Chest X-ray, PA view. Patient: 45 years old, sex M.
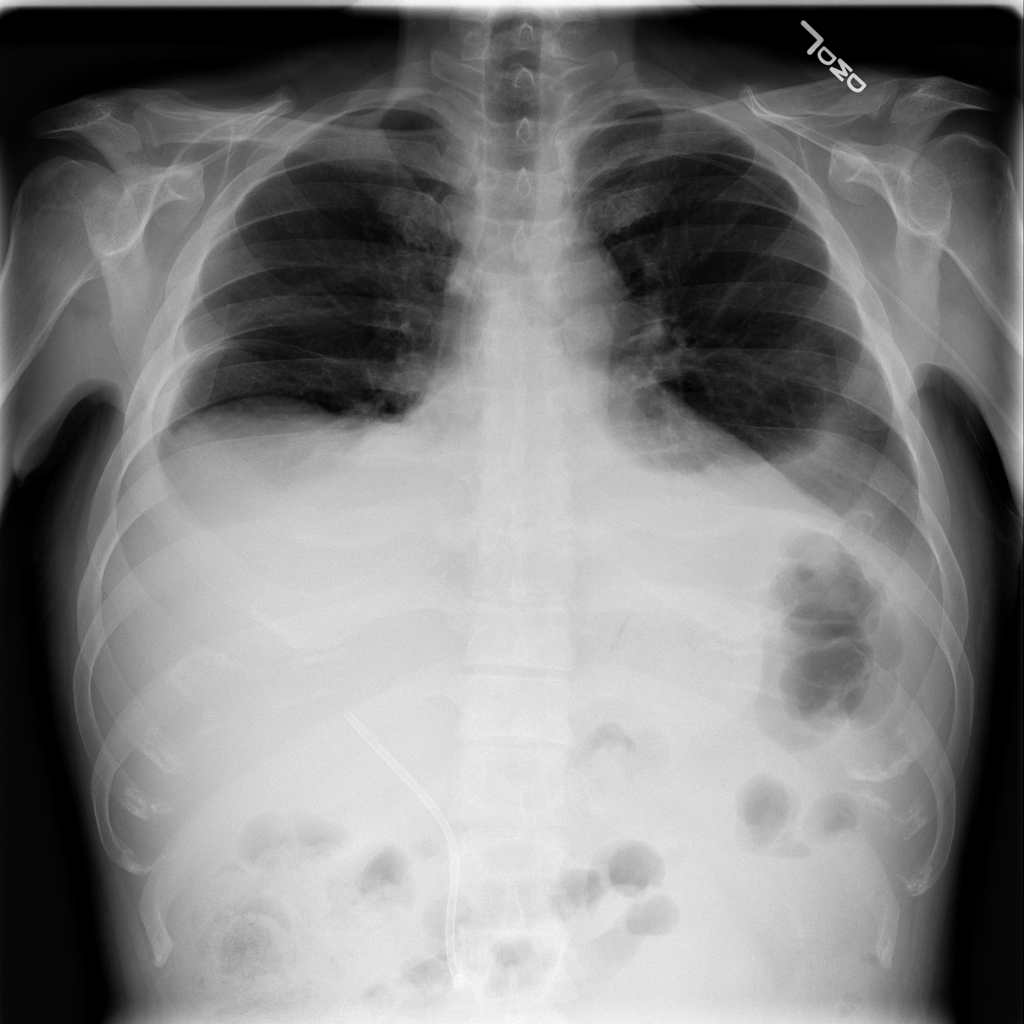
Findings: Atelectasis, Effusion